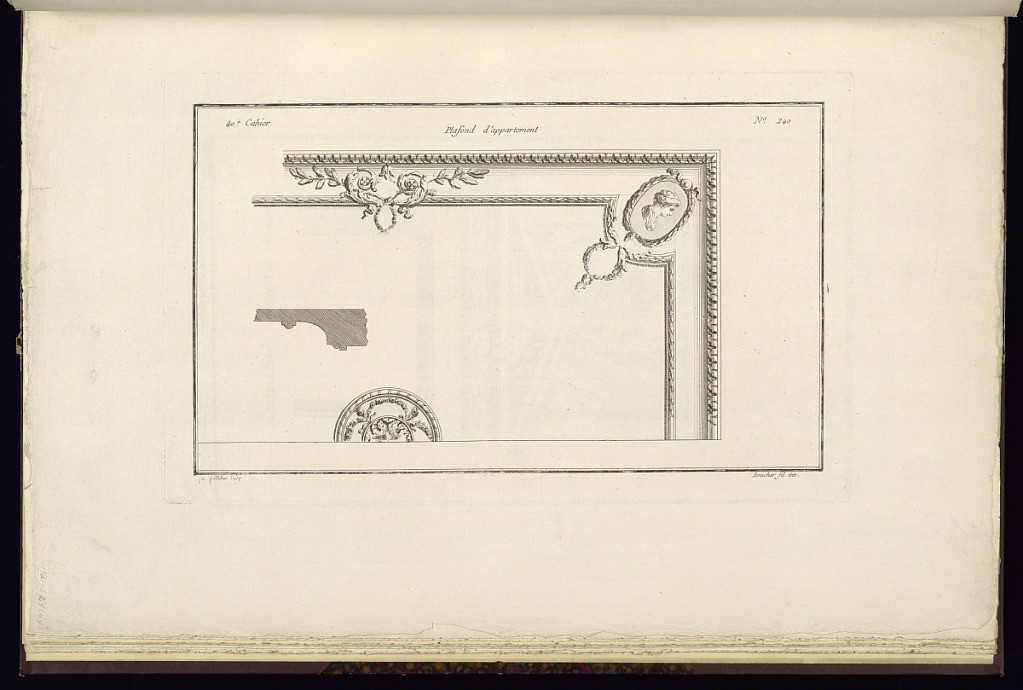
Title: Plafond d'appartement
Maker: Juste-François Boucher, French, 1736 – 1782
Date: ca. 1775
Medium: Engraving on off white laid paper
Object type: Print
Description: Design for the moulding of an apartment ceiling decorated with ornament motifs including lamb tongue, scrolling acanthus leaves, wreathes, bound leaf, and portrait medallions. The profile of the moulding is in the center. The plate is signed.